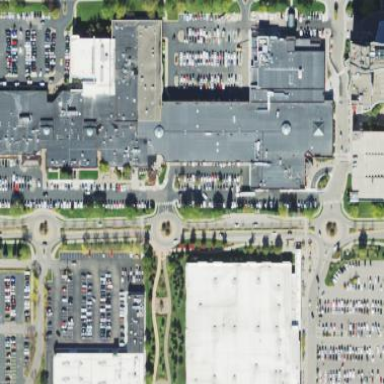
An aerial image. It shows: Mall building.